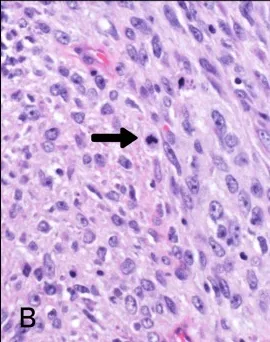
B. Mitotic figures easily identified (arrow) (H&E x40).
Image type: pathology (h&e)